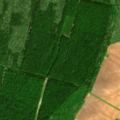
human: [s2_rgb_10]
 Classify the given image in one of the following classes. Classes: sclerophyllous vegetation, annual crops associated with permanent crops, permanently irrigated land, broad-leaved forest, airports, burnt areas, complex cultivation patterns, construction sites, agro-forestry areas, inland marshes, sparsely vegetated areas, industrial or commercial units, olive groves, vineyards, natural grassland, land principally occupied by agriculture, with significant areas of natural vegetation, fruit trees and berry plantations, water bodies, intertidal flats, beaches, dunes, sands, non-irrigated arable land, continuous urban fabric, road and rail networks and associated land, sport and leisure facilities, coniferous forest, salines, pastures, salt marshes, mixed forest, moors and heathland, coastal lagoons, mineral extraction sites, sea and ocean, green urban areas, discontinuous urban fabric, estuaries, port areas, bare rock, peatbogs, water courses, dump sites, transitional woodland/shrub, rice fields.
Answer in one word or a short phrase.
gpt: non-irrigated arable land, broad-leaved forest